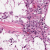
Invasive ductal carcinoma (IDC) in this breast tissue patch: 0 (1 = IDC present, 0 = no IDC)